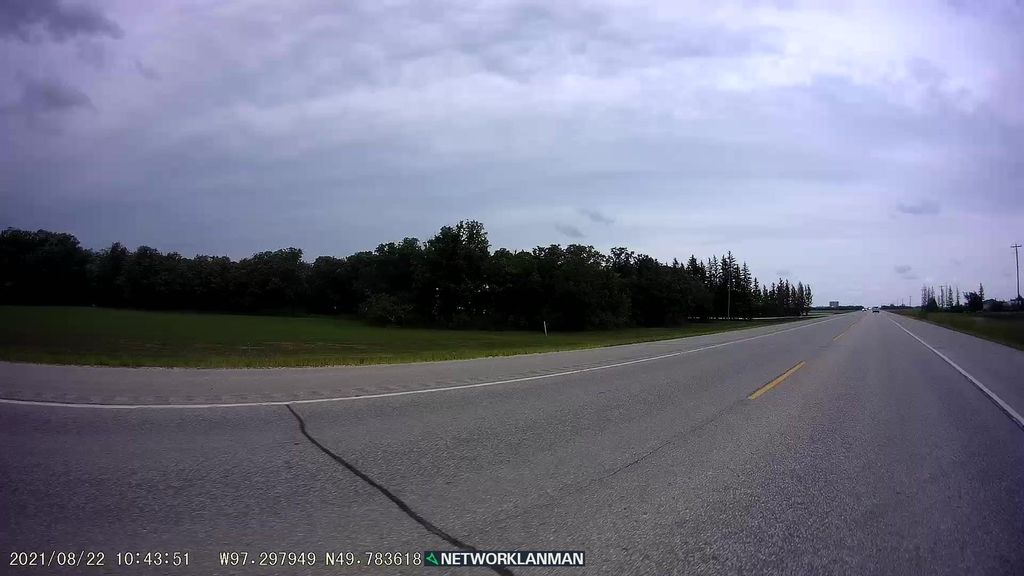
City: winnipeg